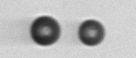
Label: bead